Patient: sex M, age 45
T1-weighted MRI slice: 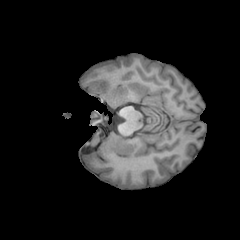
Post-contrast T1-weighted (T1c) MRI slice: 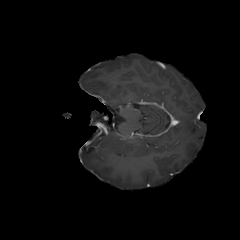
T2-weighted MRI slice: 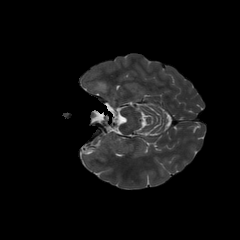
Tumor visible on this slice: yes
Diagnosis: Oligodendroglioma, IDH-mutant, 1p/19q-codeleted
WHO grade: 2